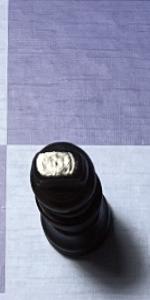
Label: King_Black